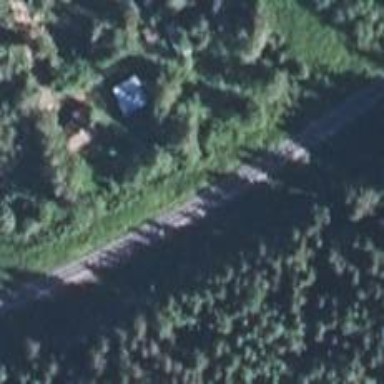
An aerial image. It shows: Railway track of class B1.